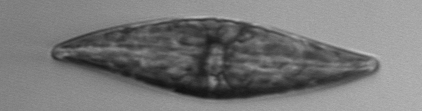
Label: Pleurosigma